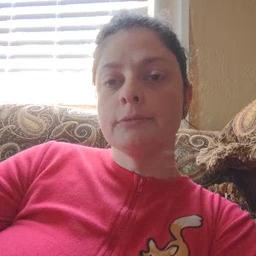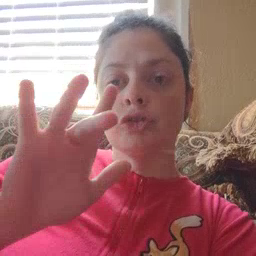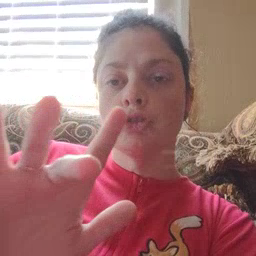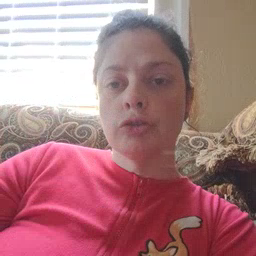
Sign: touch